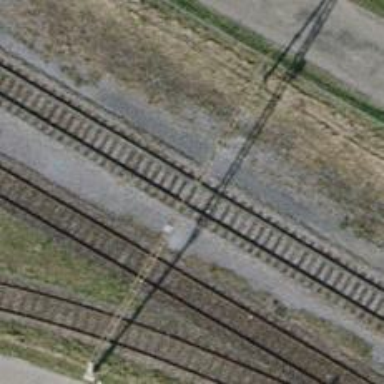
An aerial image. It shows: Railway milestone.